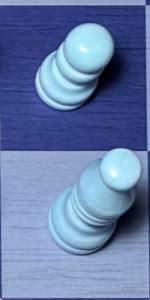
Label: Bishop_White